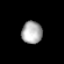
Tissue: prostate
Cell type: Myeloid cells
Senescence score: 0.3567
Nuclear area (px): 449
Mean DAPI intensity: 172.178